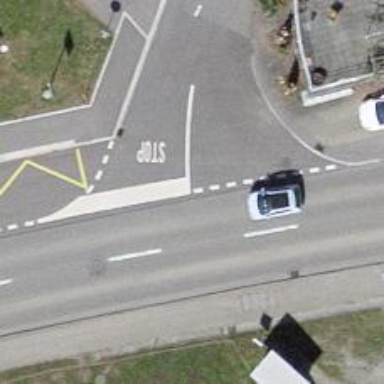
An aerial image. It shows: Road with stop sign.